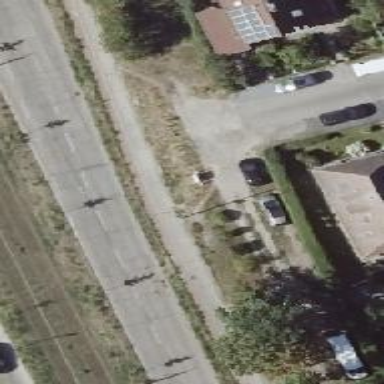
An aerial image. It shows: Asphalt path for cycling.